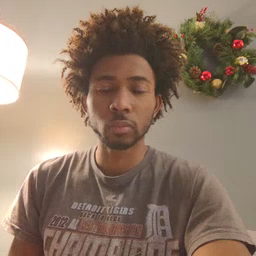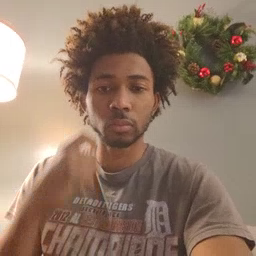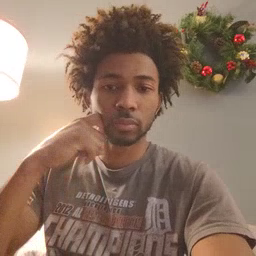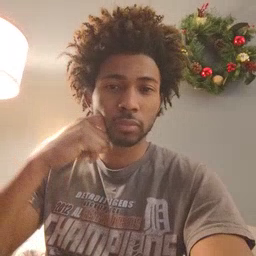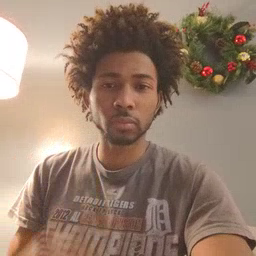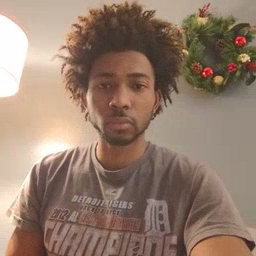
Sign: apple